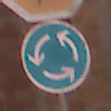
Verkehrszeichen: Kreisverkehr
Zusatzzeichen oben: Stop
Umgebung: Outdoor, Urban
Tageszeit: MorningAfternoon
Wetter: Clear
Licht: Natural
Jahreszeit: NotSpecified
Kontrast: MediumContrast